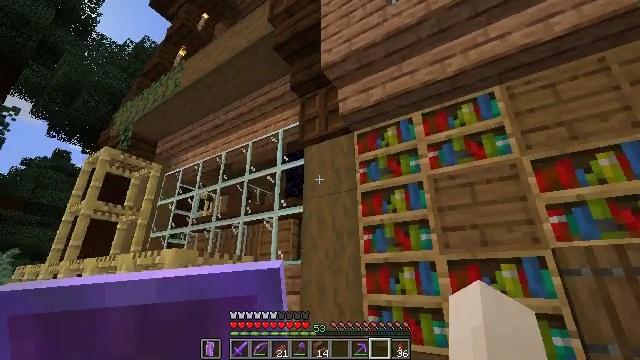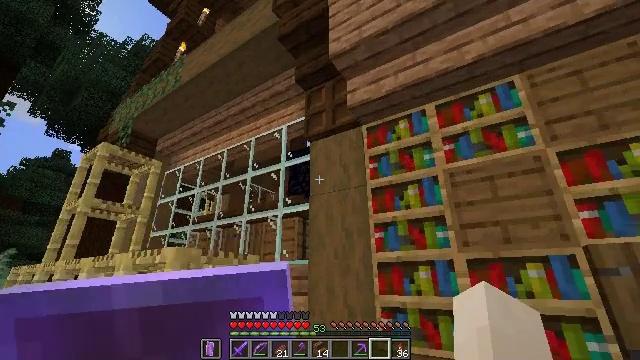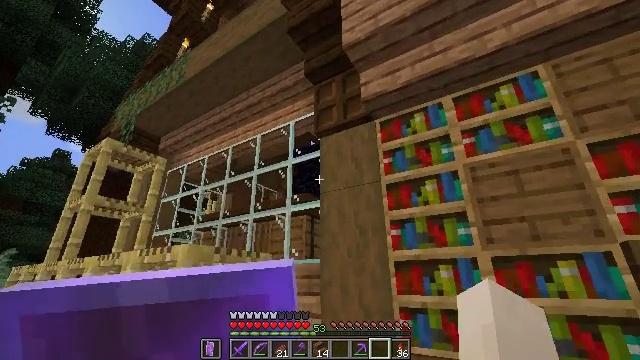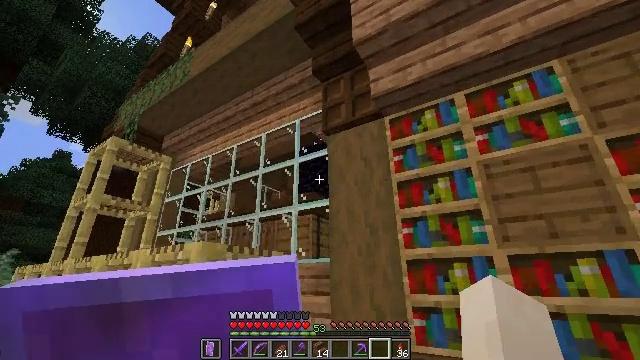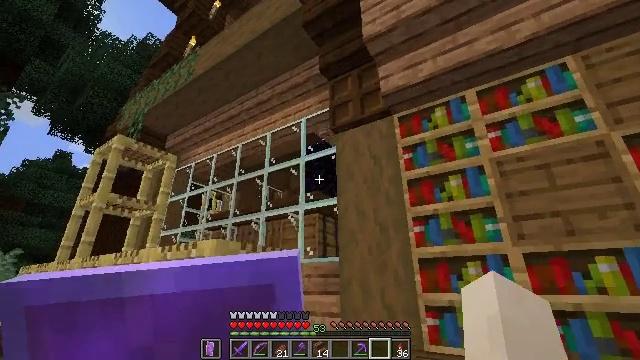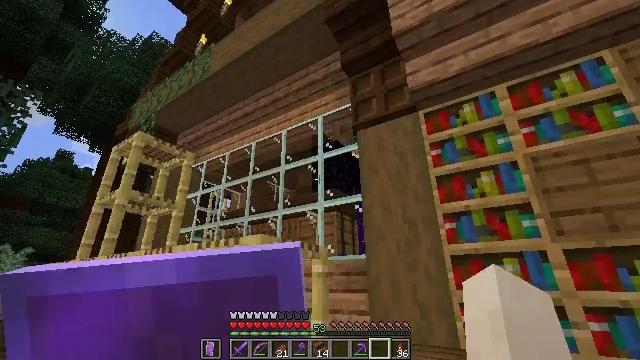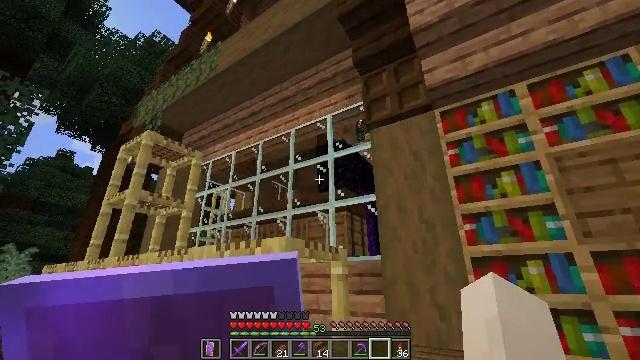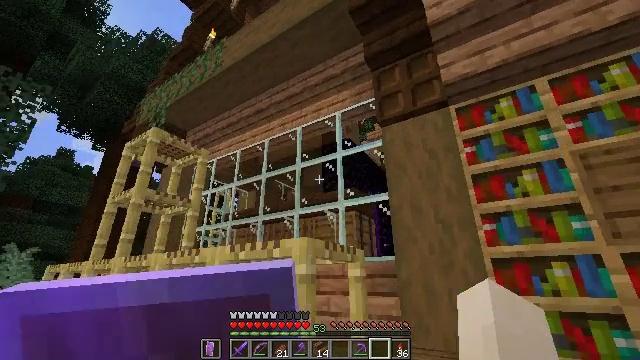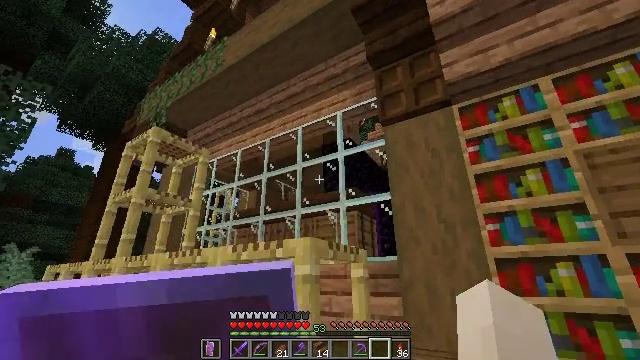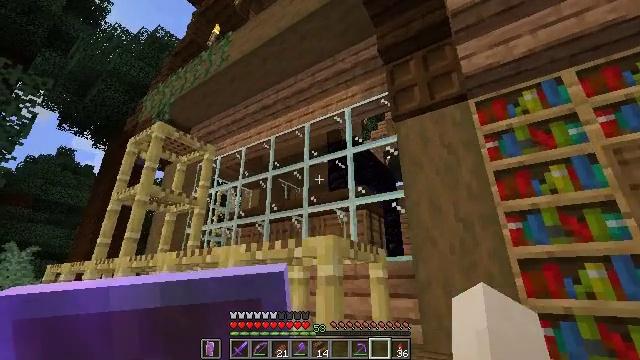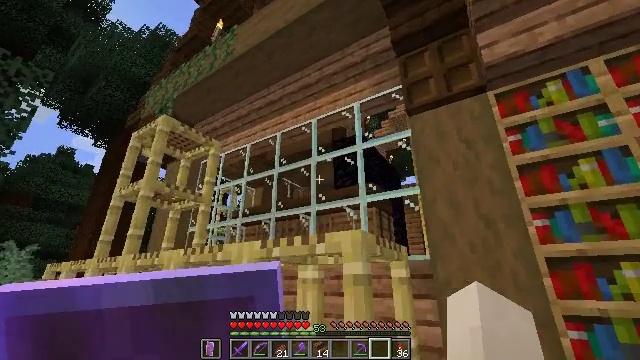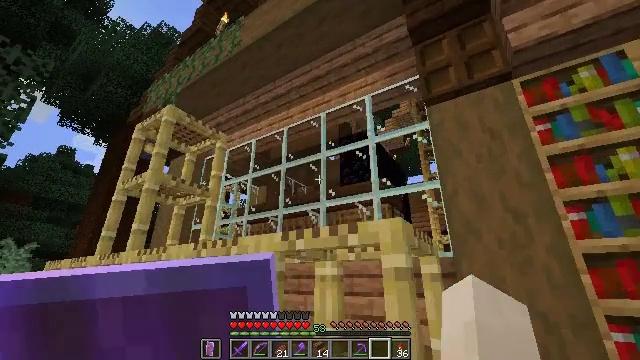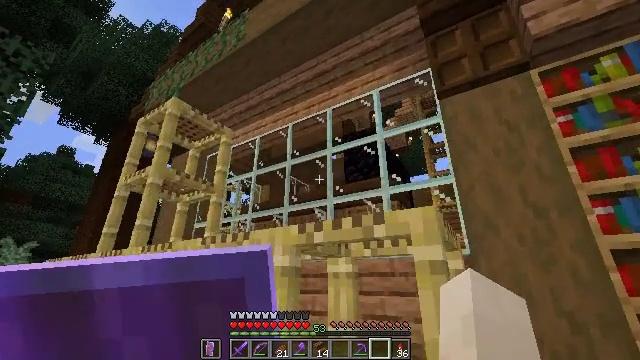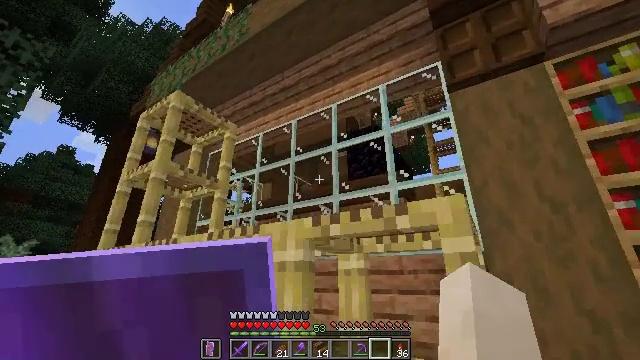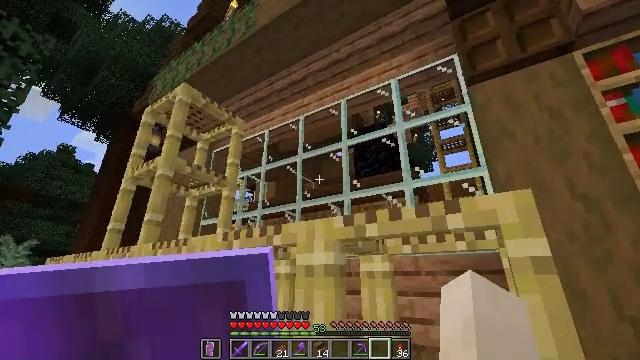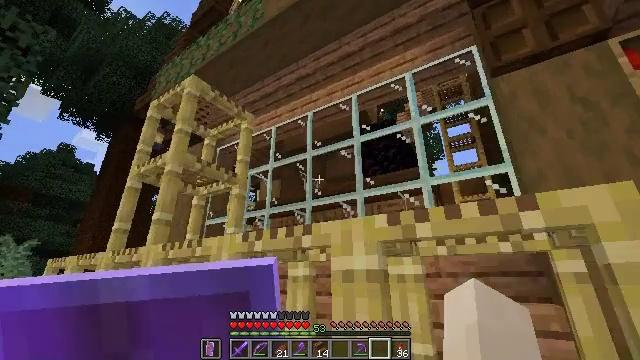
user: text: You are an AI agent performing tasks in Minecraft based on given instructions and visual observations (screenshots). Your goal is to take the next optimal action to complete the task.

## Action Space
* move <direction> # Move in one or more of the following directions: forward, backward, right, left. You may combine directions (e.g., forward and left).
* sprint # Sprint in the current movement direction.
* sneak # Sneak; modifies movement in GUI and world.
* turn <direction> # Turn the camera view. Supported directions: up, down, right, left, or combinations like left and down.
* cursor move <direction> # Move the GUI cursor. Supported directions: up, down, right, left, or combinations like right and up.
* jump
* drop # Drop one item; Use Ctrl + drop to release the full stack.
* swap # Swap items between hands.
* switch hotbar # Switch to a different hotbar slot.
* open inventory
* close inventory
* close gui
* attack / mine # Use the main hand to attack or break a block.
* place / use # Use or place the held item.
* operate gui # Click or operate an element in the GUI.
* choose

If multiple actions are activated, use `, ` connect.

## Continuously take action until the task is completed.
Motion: motion action
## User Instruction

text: Break the vines.
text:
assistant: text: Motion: move forward and move left
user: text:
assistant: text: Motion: move left
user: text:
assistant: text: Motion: move left
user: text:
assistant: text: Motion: move left
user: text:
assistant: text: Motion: move left
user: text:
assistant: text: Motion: move forward and move left
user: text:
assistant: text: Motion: move forward and move left
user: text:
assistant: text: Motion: move forward and move left
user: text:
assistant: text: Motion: move forward and move left
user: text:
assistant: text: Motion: move forward and move left
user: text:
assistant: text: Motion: move forward and move left
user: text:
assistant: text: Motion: move forward and move left
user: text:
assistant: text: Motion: move forward and move left
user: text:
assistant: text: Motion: move forward and move left
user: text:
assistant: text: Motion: move forward and move left
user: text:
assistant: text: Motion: move forward and move left
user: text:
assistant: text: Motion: move forward and move left
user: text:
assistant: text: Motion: move forward and move left
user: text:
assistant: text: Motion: move forward and move left
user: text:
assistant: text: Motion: move forward and move left
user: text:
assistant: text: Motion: move forward and move left
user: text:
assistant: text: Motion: move forward and move left
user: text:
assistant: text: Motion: move left
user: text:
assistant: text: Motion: move left
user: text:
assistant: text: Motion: move left
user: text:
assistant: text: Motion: move left
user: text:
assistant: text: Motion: move left
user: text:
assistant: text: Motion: move left
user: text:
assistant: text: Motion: move left
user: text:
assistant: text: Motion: move left, turn right and up